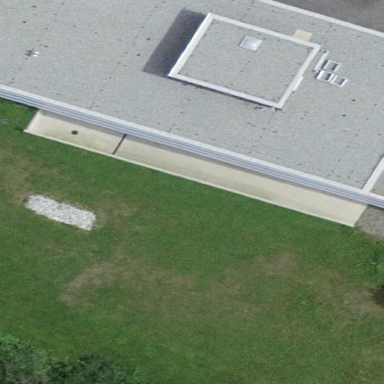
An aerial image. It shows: School building.